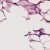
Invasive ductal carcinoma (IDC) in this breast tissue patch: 0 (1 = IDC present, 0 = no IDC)